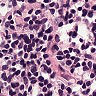
Metastatic tissue present: no